Field crop: maize
Growth stage: 2
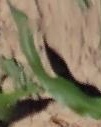
Species: maize